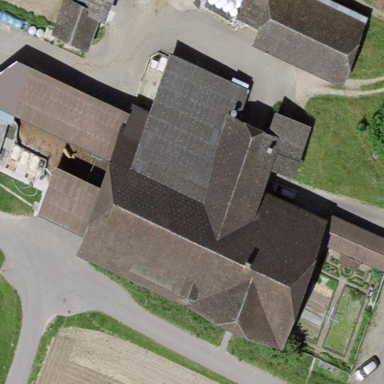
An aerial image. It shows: Farm building.